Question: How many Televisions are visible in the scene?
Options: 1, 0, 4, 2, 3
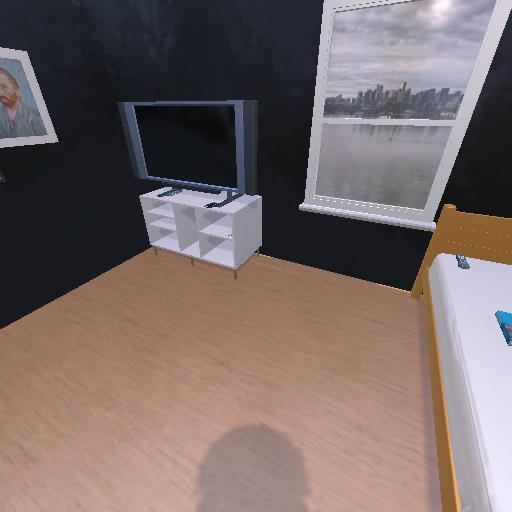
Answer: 1